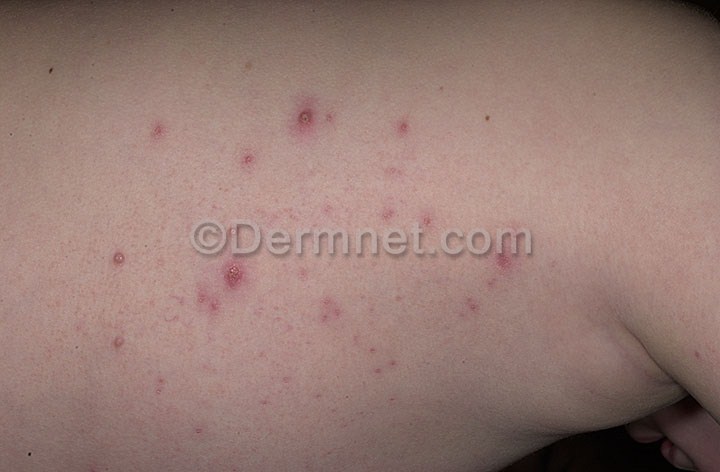
Disease: Warts Molluscum and other Viral Infections